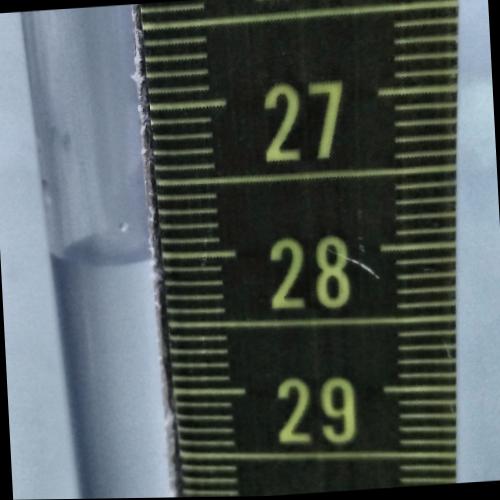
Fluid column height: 28.0 cm